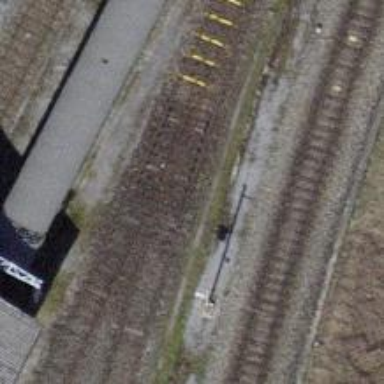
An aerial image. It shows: Single railway siding track.